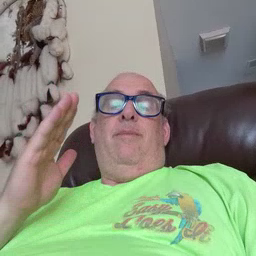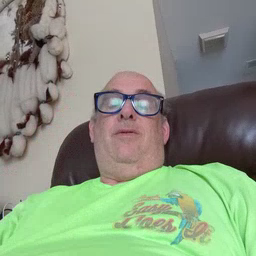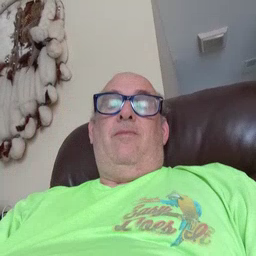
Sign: beside